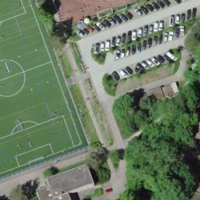
EUNIS habitat code: 53
Species observed at this site:
Columba palumbus